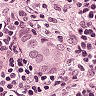
Metastatic tissue present: yes